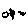
Label: fish